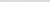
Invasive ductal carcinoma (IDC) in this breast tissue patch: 0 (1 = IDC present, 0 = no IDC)